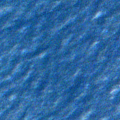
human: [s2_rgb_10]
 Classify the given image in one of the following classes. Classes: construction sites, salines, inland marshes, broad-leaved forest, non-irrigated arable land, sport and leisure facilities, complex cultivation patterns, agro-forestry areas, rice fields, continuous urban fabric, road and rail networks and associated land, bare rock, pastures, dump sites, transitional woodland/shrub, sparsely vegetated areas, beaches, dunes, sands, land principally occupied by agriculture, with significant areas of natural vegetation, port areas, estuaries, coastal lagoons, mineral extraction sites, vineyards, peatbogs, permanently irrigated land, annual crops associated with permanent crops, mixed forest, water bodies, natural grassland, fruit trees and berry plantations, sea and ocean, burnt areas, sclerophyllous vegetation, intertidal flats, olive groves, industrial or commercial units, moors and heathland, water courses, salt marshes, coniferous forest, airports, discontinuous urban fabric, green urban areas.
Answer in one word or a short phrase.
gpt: sea and ocean